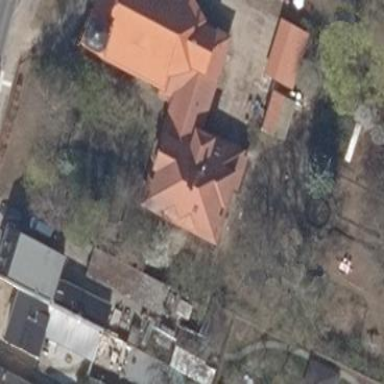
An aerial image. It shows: Building with mansard roof made of roof tiles.